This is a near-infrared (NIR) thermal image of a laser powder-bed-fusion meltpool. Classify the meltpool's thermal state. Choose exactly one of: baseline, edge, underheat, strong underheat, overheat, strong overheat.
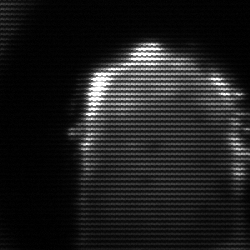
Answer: baseline